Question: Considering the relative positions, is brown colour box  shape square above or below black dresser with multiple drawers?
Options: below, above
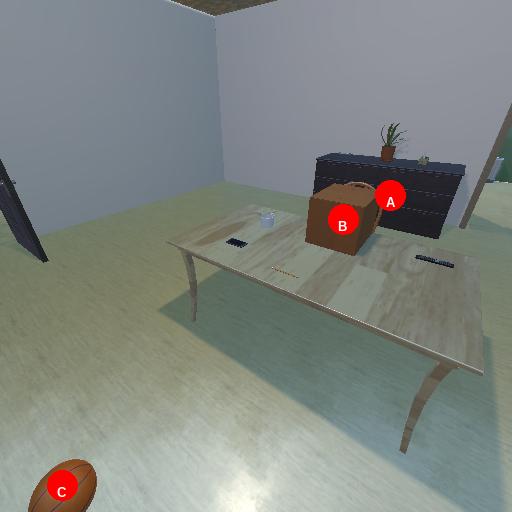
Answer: below